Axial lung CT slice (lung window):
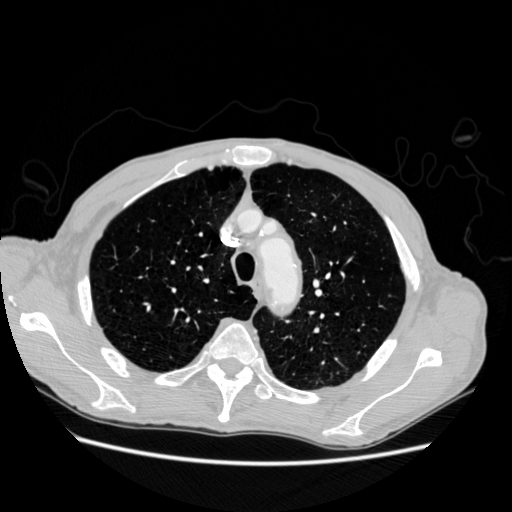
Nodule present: no